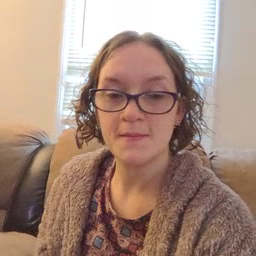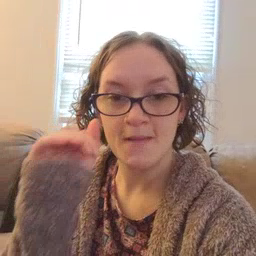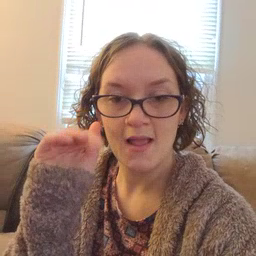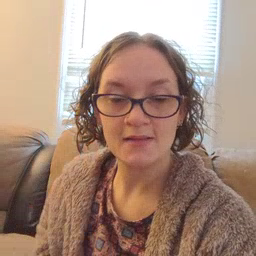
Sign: bye